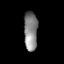
Tissue: prostate
Cell type: T cells
Senescence score: 0.2278
Nuclear area (px): 516
Mean DAPI intensity: 135.452